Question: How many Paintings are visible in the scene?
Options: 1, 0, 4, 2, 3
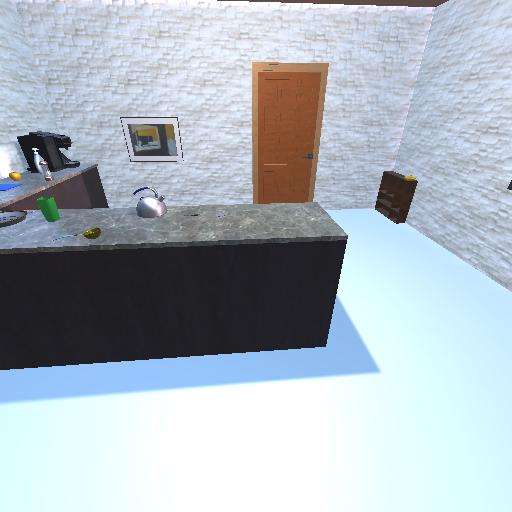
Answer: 1